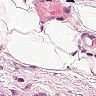
Metastatic tissue present: no